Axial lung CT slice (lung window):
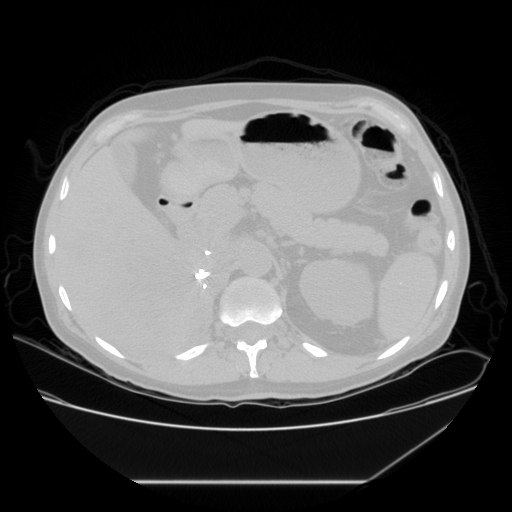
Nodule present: no